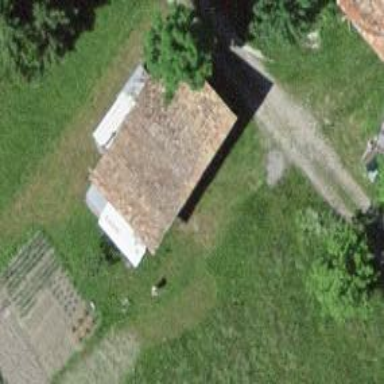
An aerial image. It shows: Rural barn.